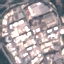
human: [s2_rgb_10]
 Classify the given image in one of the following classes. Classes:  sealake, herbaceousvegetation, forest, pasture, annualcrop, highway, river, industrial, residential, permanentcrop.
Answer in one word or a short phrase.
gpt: Industrial